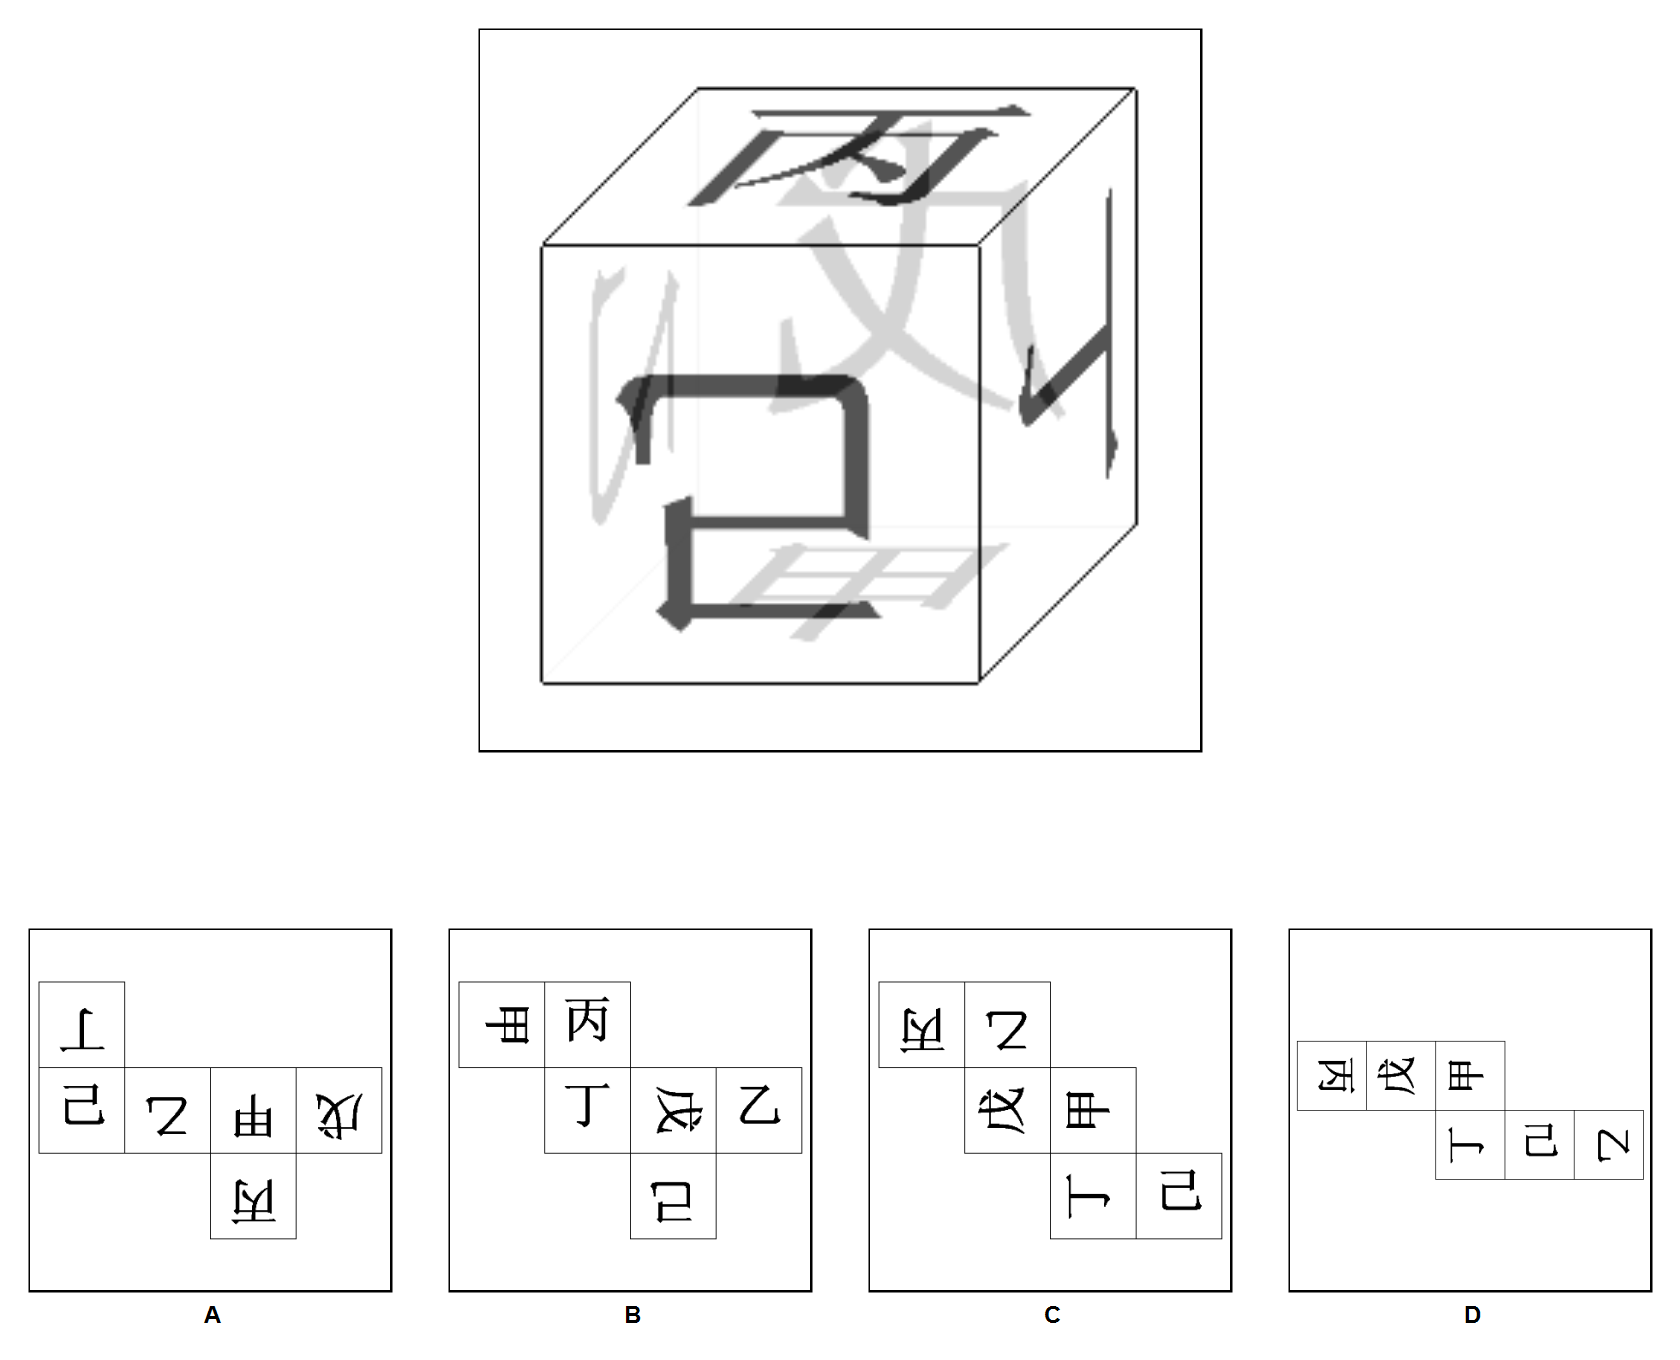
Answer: D